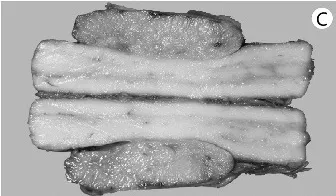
Macroscopic view of the intramedullary schwannoma. (B) The long, oval neoplasm (2.5 cm x 1.0 cm x 1.0 cm).
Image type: pathology (fish)